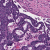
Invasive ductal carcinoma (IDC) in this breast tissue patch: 1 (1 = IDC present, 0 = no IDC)